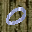
Label: 0